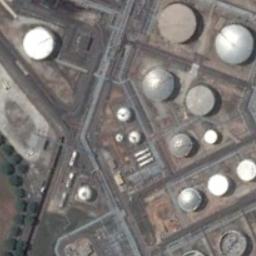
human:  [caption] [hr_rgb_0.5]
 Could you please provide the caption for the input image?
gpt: There are big and small white storage tanks on the bare land .

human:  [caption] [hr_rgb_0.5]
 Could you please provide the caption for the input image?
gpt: Here are four black storage tanks of the same size .

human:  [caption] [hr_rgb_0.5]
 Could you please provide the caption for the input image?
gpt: There are many differently sized storage tanks in the factory .

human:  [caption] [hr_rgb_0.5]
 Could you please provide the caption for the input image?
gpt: There are many roads around the storage tanks .

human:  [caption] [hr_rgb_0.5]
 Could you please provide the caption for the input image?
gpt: There are some storage tanks of different sizes .